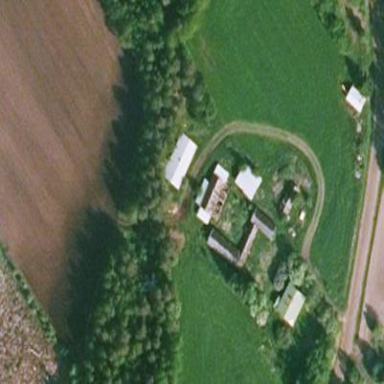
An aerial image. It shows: Farmyard area.